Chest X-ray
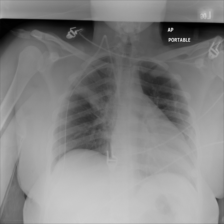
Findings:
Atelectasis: negative
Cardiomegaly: negative
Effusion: negative
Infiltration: negative
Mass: negative
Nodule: negative
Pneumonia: negative
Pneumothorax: negative
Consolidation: negative
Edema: negative
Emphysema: negative
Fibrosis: negative
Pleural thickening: negative
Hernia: negative